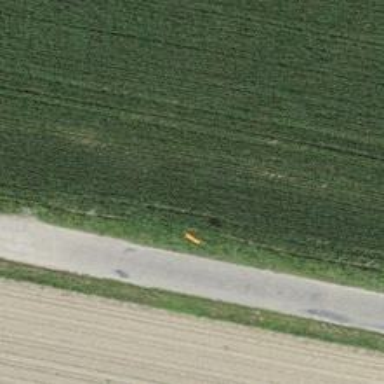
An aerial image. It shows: Aerial marker.